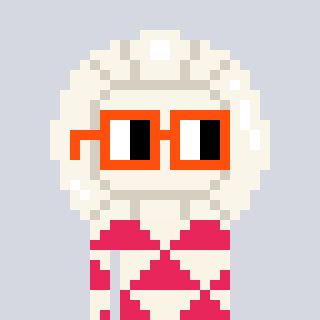
a pixel art character with square orange glasses, a volleyball-shaped head and a redpinkish-colored body on a cool background